Interaction volume radius: 5 \u00c5
Interaction volume height: 20 \u00c5
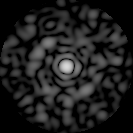
Disorder parameter: 0.8183